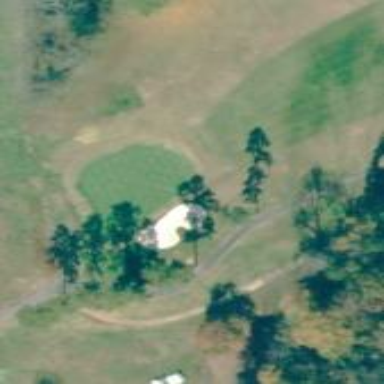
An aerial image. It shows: Grassy area designated as golf fairway.